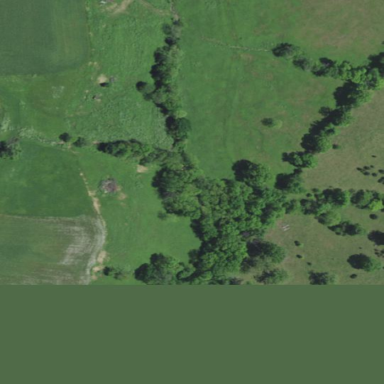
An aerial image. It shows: Beautiful woodland area.